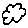
Label: cloud